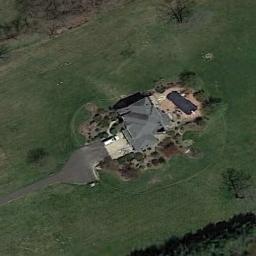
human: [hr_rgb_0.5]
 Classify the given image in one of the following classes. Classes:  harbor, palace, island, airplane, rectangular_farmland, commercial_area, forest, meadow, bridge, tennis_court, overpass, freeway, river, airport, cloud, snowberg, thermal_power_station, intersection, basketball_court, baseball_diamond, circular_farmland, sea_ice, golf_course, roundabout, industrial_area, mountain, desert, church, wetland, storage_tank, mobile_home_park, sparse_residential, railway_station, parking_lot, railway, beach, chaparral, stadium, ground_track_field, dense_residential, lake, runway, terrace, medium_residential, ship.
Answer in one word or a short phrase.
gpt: sparse_residential